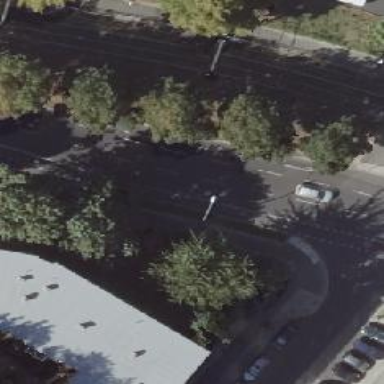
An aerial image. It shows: Sidewalk along the footway.